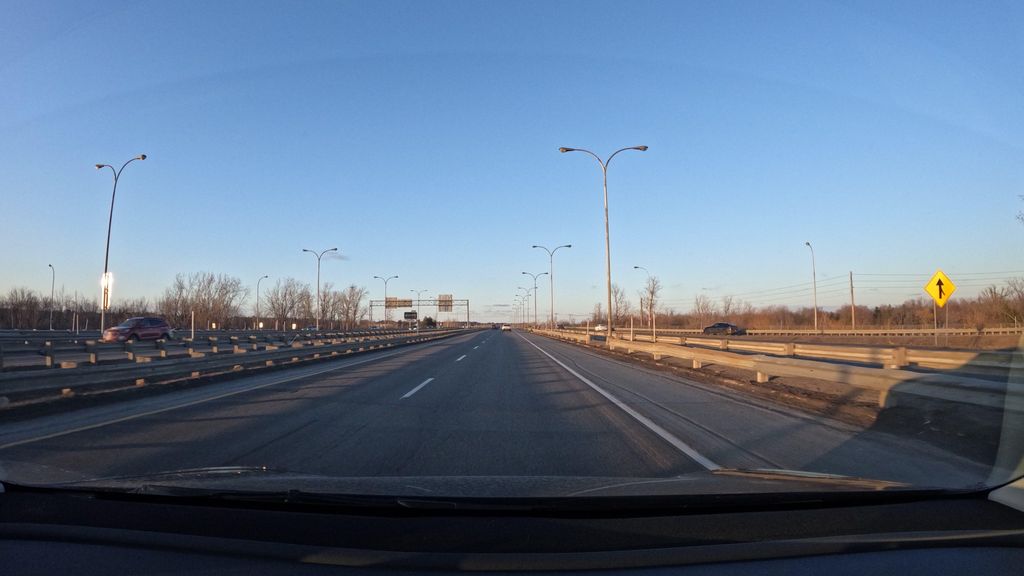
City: montreal